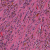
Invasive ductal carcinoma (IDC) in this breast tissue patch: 0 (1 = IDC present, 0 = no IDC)